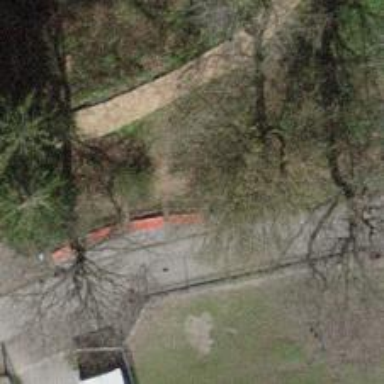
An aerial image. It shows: Red bench.